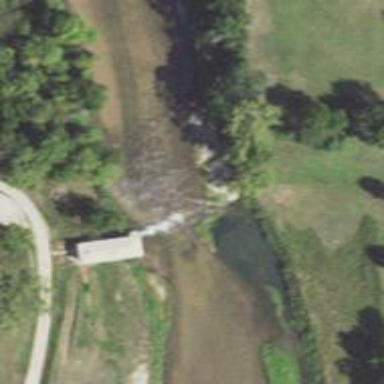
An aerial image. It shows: Weir along the waterway.